Field crop: tomato
Growth stage: 1
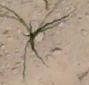
Species: cyperus